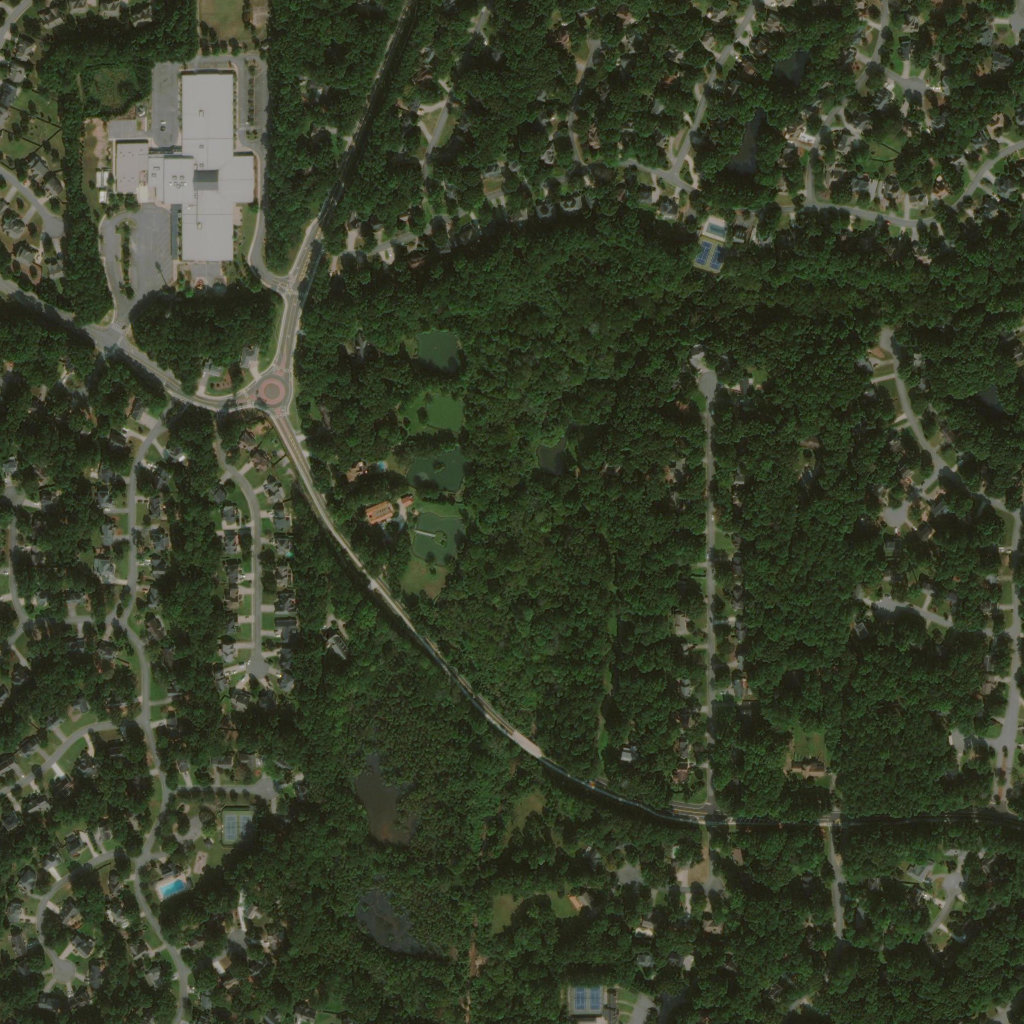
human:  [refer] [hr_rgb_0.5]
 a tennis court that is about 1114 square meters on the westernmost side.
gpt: <box>[[21, 79, 24, 82, 0]]</box>